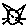
Label: cat